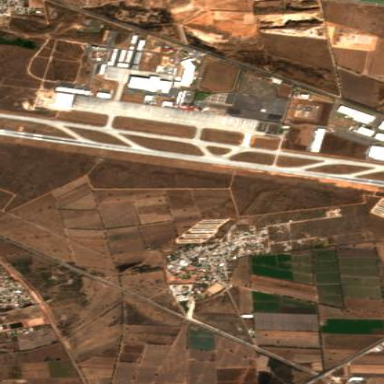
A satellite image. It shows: Public aerodrome or airport.